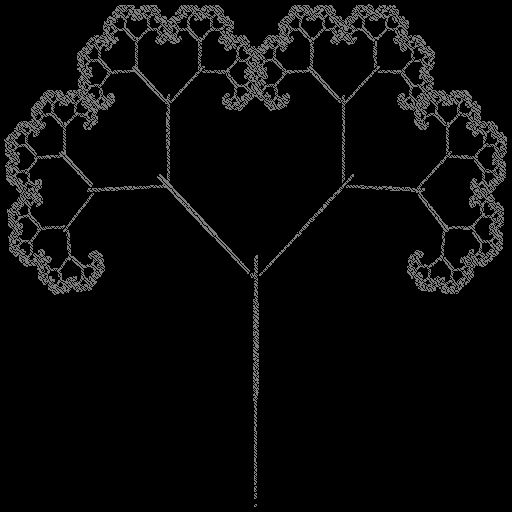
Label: sticks